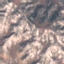
Label: HerbaceousVegetation